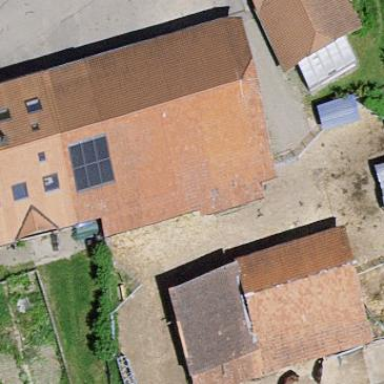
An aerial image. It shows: Farm building.